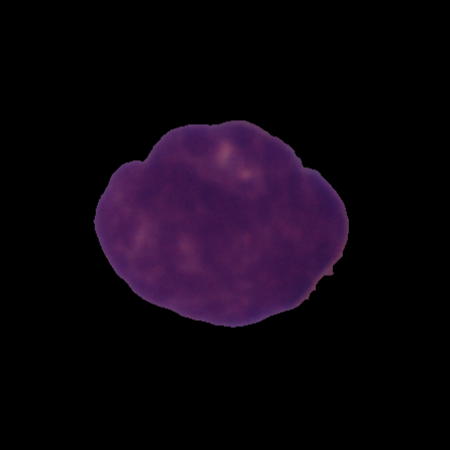
Label: cancer